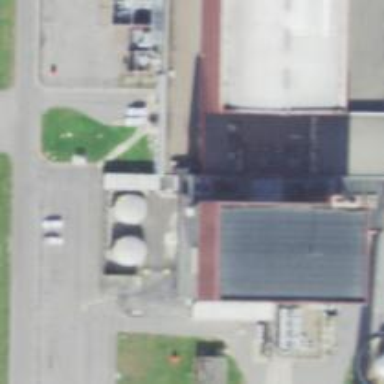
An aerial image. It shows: Nuclear power generator.